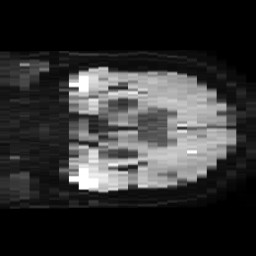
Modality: TRACE
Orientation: coronal
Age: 74
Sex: female
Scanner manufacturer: philips
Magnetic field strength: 3 T
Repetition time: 4.624 s
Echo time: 0.07398 s